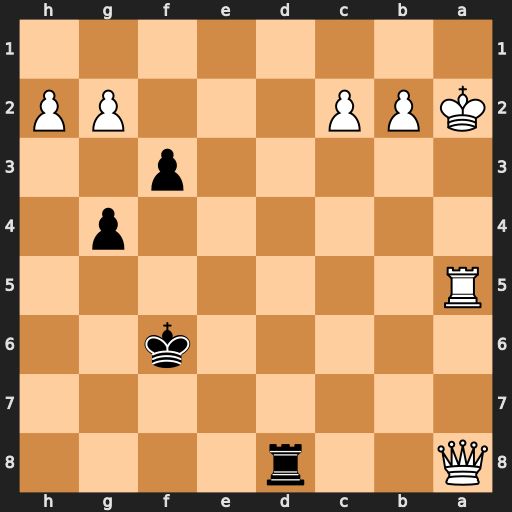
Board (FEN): Q2r4/8/5k2/R7/6p1/5p2/KPP3PP/8
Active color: b
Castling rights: -
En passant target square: -
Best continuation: Rxa8 Rxa8 fxg2